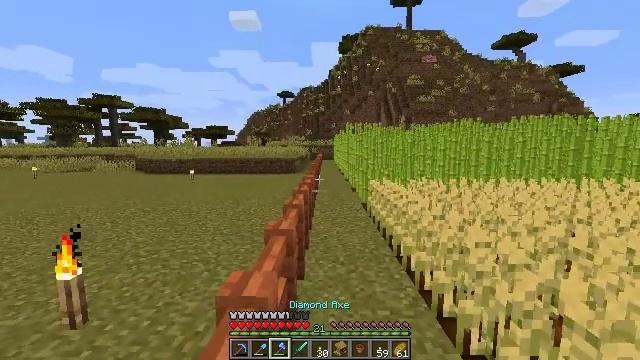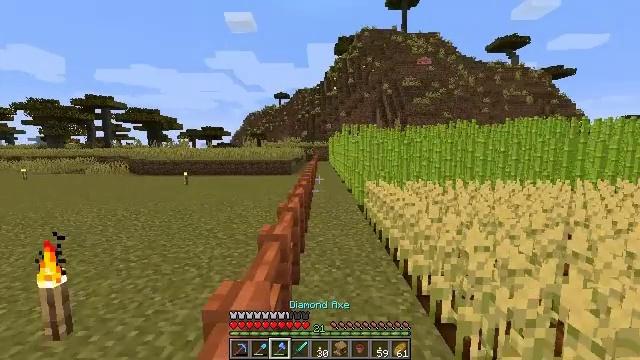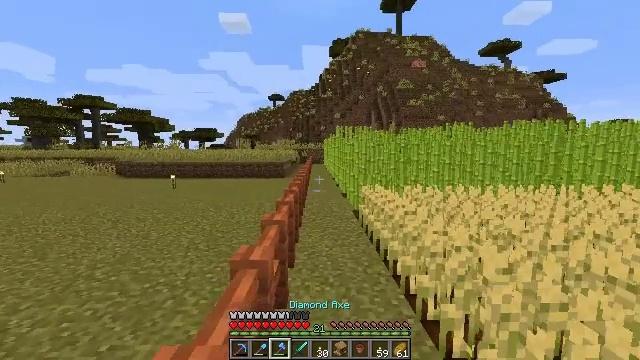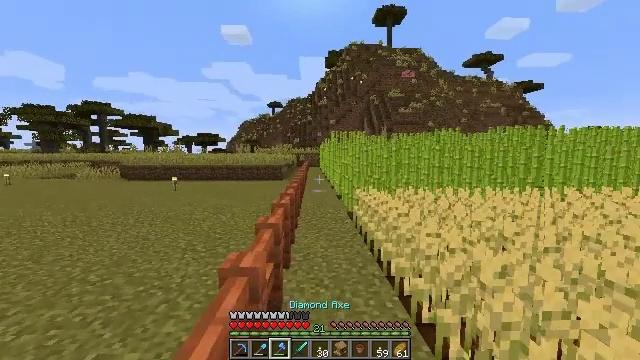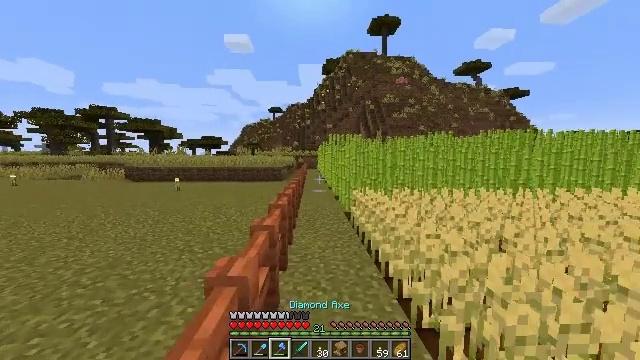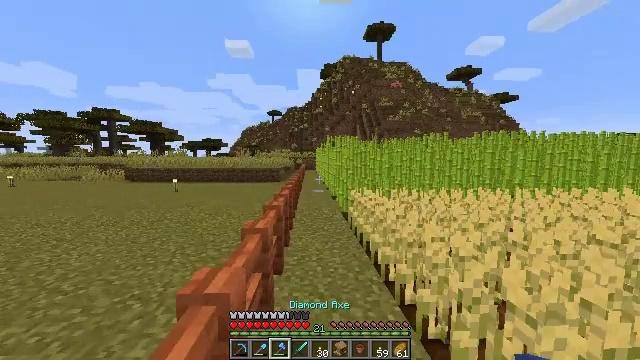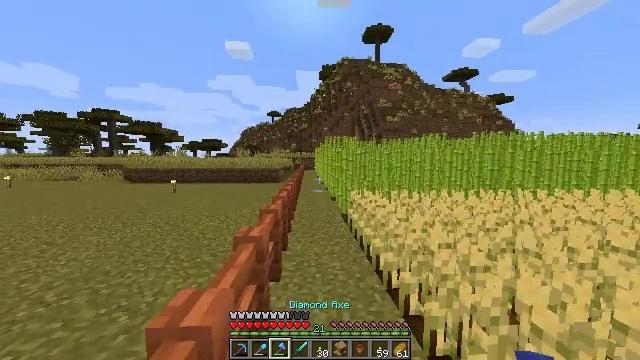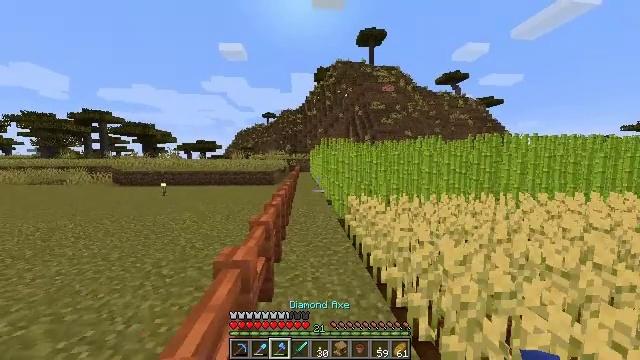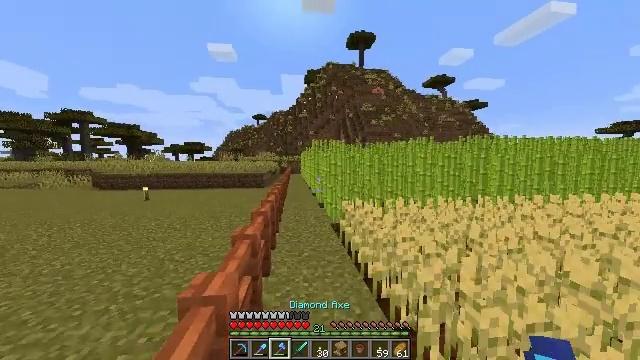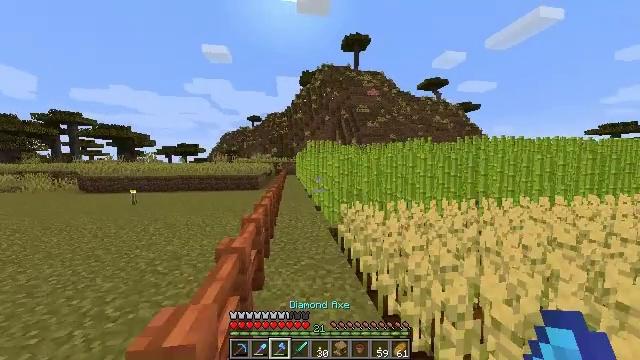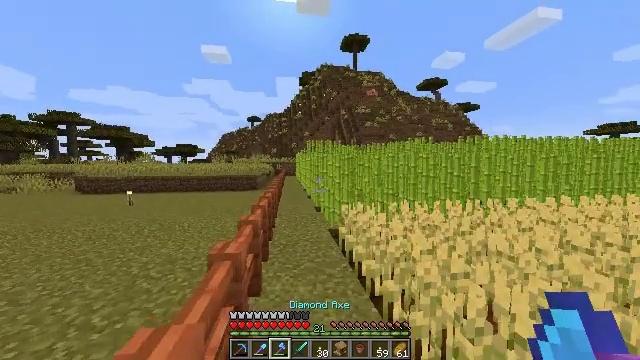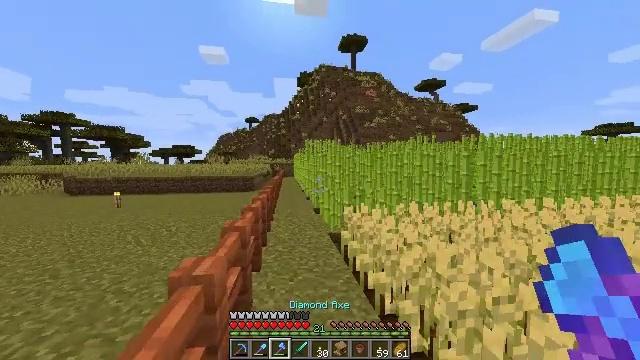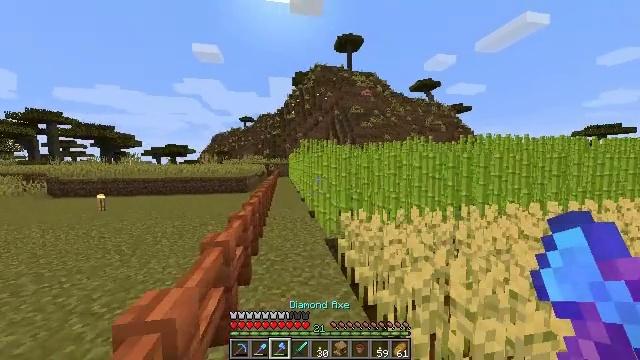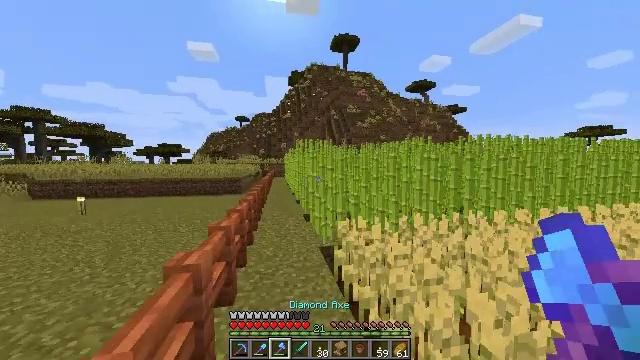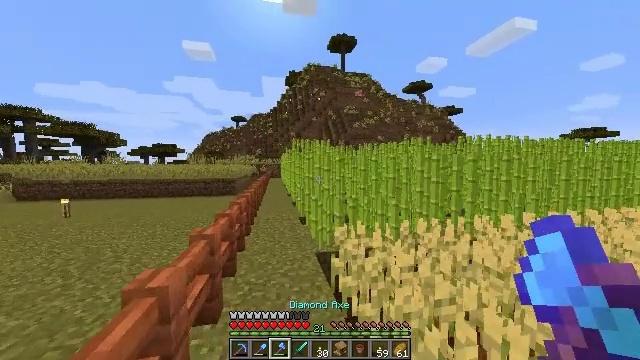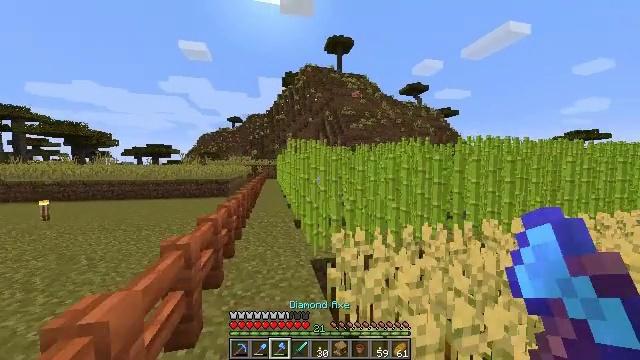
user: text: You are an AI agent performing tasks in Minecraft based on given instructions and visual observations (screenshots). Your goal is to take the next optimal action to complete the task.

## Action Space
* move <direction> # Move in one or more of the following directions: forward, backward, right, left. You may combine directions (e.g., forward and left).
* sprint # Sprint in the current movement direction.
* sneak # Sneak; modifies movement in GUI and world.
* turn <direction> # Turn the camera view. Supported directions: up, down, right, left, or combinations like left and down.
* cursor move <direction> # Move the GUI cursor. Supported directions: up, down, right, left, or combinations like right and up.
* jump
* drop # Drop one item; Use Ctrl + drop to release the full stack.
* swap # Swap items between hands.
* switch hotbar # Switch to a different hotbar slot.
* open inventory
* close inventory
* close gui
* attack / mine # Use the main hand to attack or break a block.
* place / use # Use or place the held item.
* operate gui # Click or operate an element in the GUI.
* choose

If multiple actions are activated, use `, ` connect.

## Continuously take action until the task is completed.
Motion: motion action
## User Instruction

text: Collect sugar cane near water sources.
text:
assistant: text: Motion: move forward, sprint
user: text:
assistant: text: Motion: move forward, sprint, turn right
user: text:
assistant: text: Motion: move forward, sprint
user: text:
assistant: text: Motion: move forward, sprint
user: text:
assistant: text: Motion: move forward, sprint
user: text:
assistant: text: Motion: move forward, sprint
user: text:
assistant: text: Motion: move forward, sprint, turn right
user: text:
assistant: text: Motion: move forward, sprint, turn right
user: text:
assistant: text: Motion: move forward, sprint, turn right
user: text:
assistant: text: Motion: move forward, sprint
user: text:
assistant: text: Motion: move forward, sprint
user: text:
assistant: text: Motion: move forward, sprint, turn right
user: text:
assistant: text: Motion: move forward, turn right
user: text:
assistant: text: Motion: move forward
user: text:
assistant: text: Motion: move forward
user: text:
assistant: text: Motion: move forward, turn right
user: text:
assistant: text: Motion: move forward, turn right
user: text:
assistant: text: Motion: move forward, turn right
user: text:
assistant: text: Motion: move forward and move left, turn right
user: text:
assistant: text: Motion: move forward and move left, turn right
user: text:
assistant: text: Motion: move forward and move left, turn right
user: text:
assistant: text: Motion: move forward and move left
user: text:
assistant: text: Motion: move forward and move left, turn right
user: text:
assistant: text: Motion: move forward and move left, turn right
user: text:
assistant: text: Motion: move forward and move left, turn right
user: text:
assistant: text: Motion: move forward and move left, turn right
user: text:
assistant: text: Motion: move forward and move left, turn right
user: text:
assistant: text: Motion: move left, turn right
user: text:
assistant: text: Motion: move left, turn right
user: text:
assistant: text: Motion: move left, turn right